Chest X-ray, AP view. Patient: 33 years old, sex F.
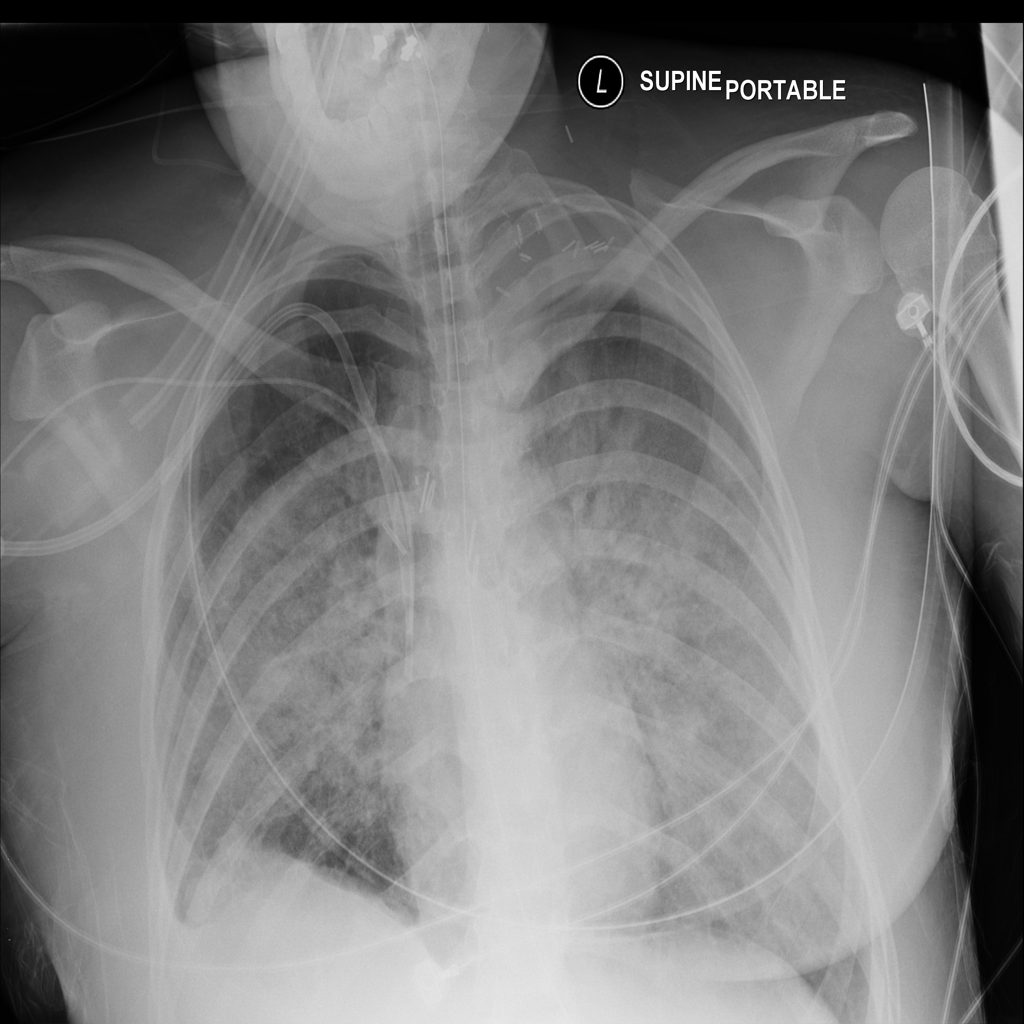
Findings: Edema